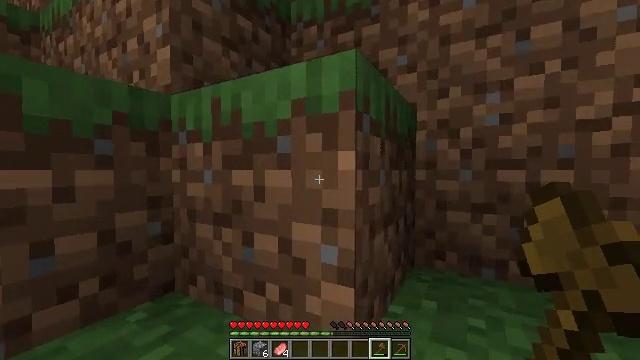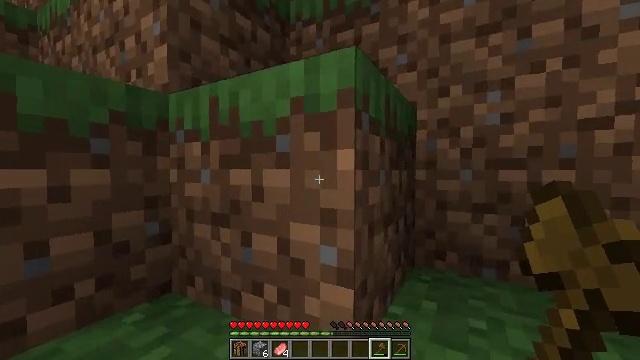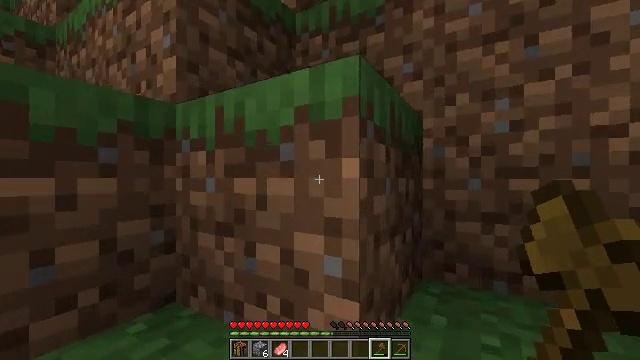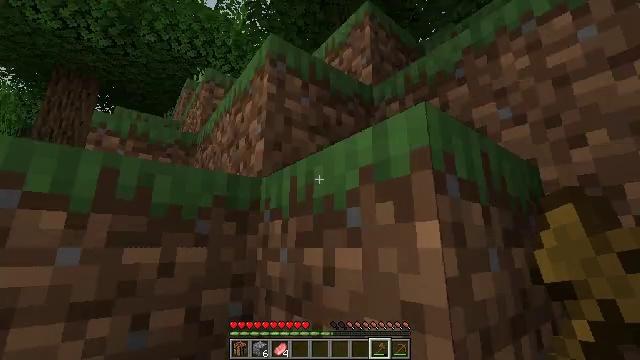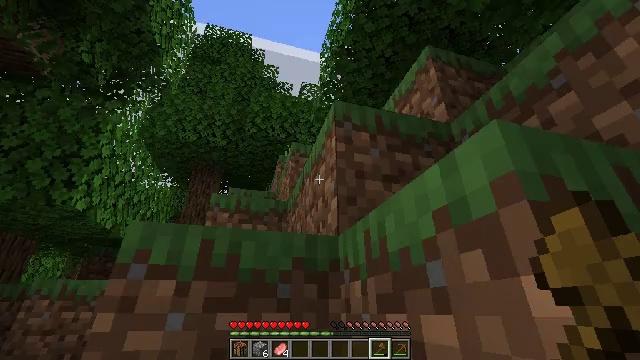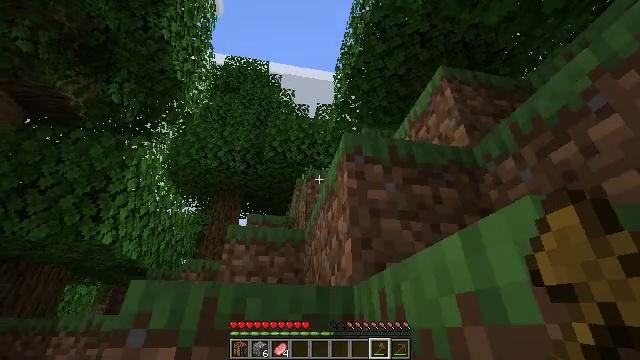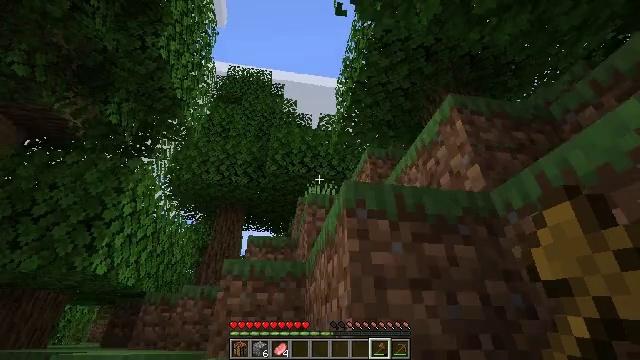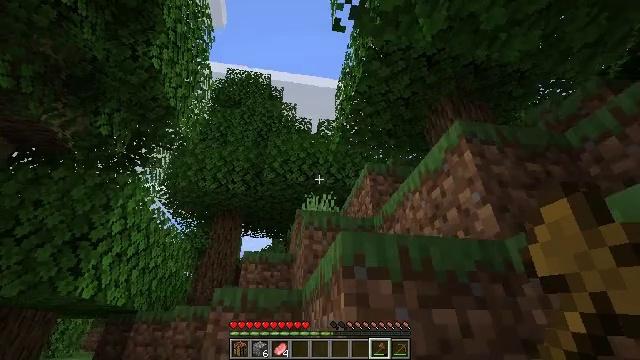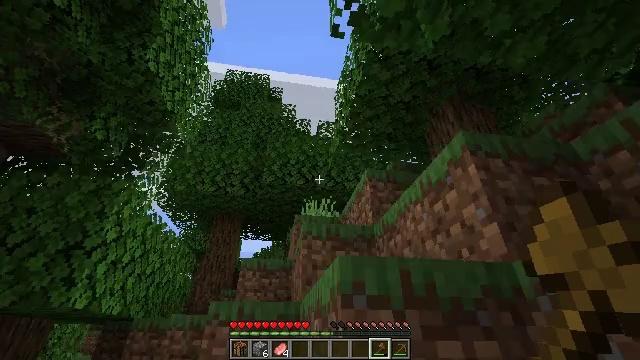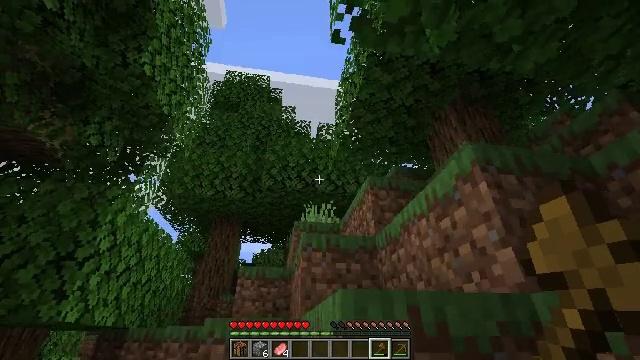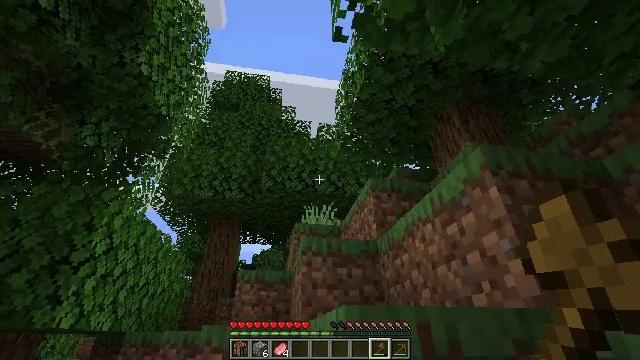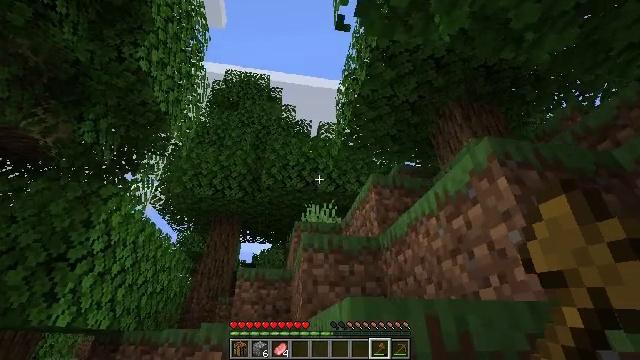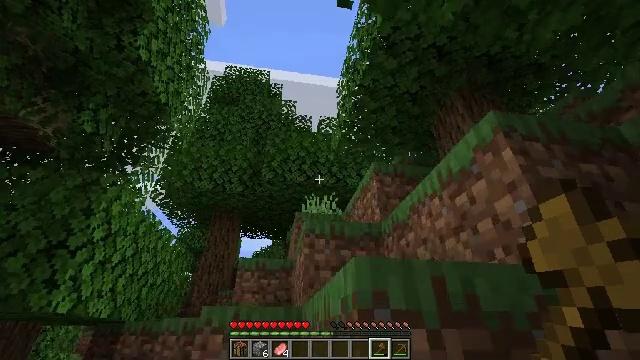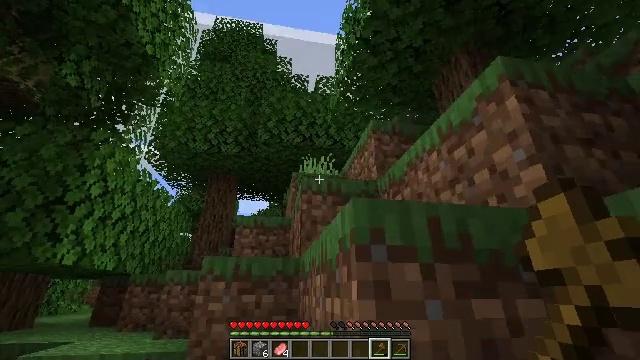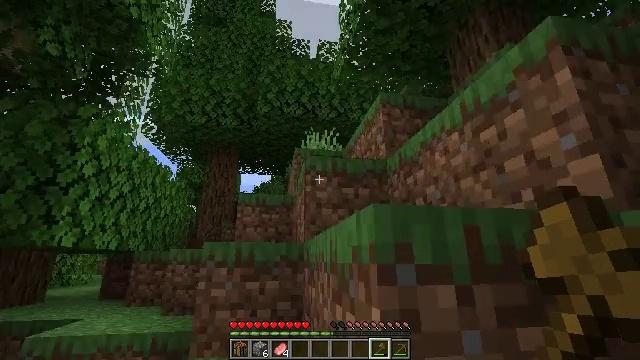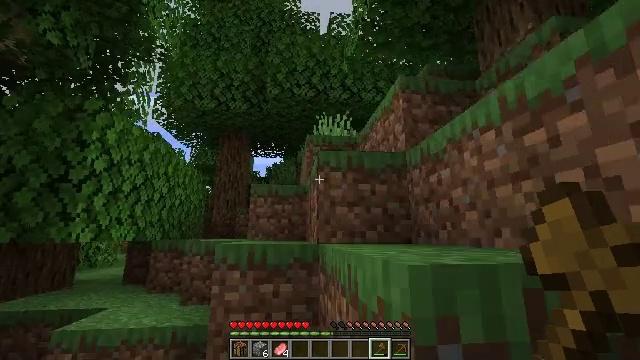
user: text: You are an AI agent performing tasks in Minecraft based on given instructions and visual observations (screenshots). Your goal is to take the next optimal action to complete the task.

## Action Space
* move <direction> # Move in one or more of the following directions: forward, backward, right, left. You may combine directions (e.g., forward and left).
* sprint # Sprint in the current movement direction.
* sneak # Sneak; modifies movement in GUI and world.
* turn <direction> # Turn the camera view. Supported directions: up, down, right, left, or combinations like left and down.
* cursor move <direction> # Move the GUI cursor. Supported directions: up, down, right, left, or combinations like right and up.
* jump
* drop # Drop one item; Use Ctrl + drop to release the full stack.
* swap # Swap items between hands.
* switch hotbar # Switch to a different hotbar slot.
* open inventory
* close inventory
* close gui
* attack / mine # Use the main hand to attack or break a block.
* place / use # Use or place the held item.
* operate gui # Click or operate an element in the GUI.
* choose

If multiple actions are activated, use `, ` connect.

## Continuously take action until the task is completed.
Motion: motion action
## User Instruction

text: Gather the beautiful lily of the valley.
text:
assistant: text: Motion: no_op
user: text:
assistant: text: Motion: move forward, turn left and up
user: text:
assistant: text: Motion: move forward, turn left and up
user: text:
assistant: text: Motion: move forward, turn left and up
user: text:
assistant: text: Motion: move forward, turn left and up, jump
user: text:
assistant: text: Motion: move forward, turn left and up, jump
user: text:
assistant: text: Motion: move forward, jump
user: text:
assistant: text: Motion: move forward, jump
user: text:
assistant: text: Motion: move forward
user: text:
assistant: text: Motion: move forward
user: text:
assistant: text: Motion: move forward
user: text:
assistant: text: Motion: move forward
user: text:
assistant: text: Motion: move forward, turn down, jump
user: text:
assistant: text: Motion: move forward, turn down, jump
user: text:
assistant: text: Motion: move forward, turn left and down, jump
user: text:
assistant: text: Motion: move forward, turn left and down, jump
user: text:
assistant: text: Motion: move forward, turn left and down
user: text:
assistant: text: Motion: move forward, turn left and down
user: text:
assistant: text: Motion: move forward, turn left and down
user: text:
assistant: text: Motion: move forward, turn left and down
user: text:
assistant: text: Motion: move forward
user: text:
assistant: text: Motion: move forward
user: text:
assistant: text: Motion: move forward, turn right
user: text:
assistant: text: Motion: move forward, turn right and up, jump
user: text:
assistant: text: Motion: move forward, turn right and up, jump
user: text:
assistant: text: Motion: move forward, turn right, jump
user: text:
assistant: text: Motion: move forward, turn right and up, jump
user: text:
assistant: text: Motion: move forward, turn right, jump
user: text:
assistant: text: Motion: move forward
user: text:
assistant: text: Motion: move forward